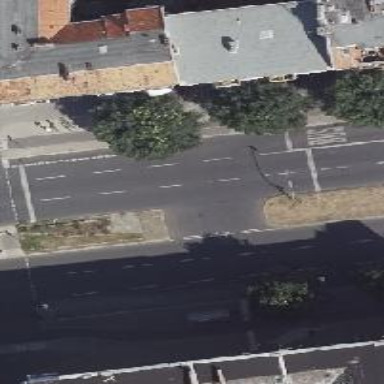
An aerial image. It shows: Asphalt road with junction and lane markings.